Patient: sex M, age 71
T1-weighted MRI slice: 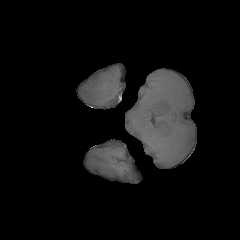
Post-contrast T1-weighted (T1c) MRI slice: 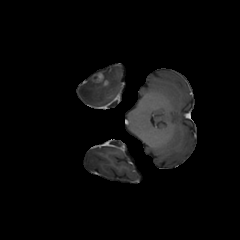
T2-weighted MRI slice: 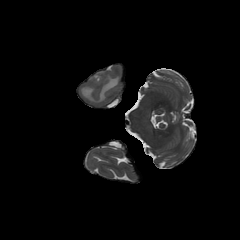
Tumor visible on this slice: yes
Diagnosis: Glioblastoma, IDH-wildtype
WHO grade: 4